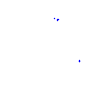
Particle: proton